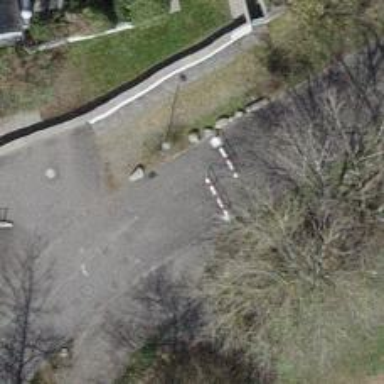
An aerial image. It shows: Openable double cycle barrier.